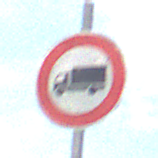
Verkehrszeichen: VerbotFuerKraftfahrzeugeUeberDreiKommaFuenfTonnen
Umgebung: Outdoor, Nature
Tageszeit: Night
Wetter: Overcast
Licht: Artificial
Jahreszeit: NotSpecified
Kontrast: LowContrast